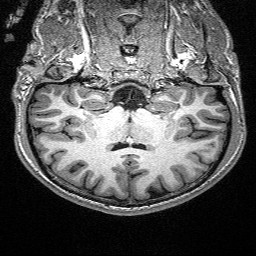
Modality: T1w
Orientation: sagittal
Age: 24
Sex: male
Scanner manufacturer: siemens
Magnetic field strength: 3 T
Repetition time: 2.4 s
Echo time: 0.03 s